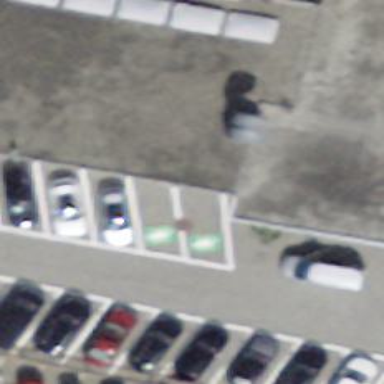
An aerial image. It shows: Charging station.